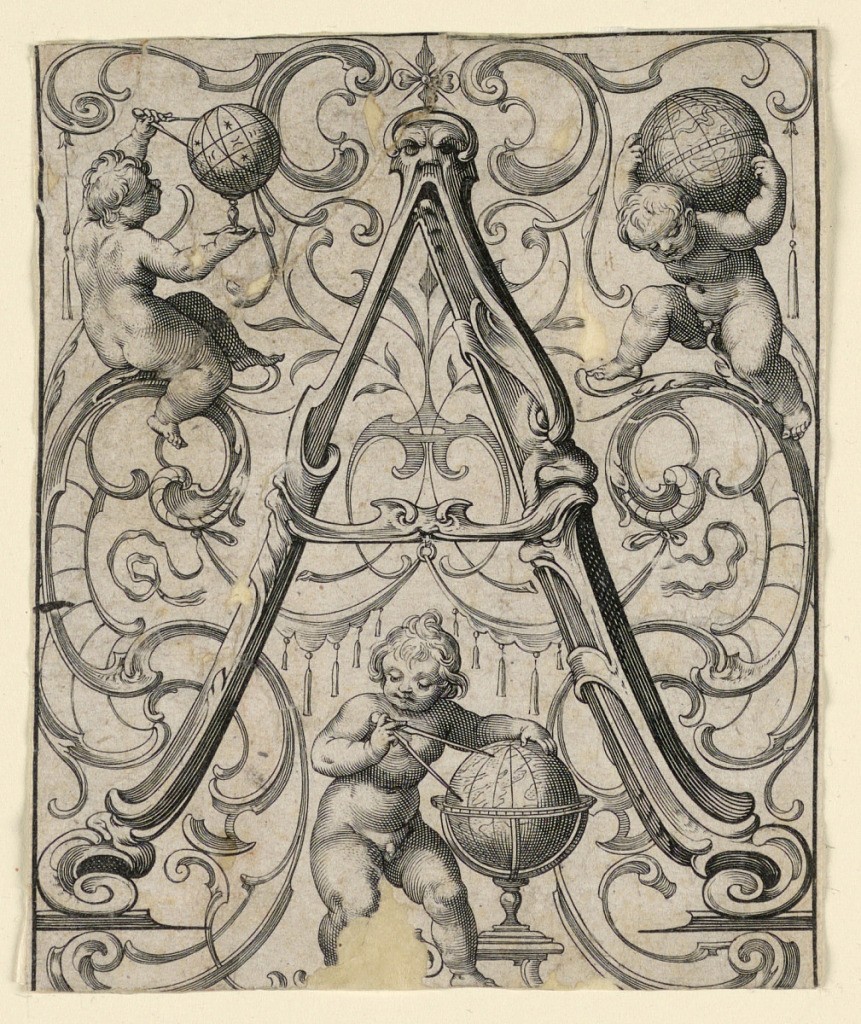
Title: Panel with the letter "A" from the "Newes ABC Büechlein"
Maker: Lukas Kilian, German, 1579 – 1637
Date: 1627
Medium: Engraving on off-white laid paper
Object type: Print
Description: The Letter A is referenced by three small boys with spheres referencing Astronomy.